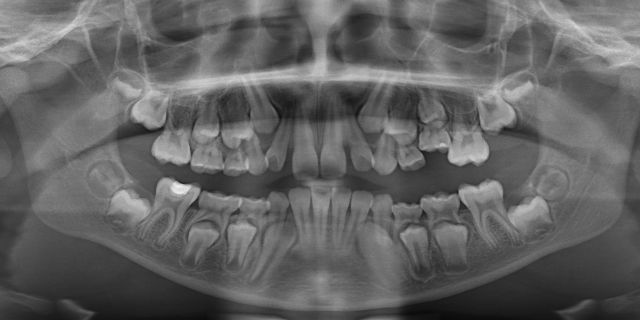
adult